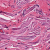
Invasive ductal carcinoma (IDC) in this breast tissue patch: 0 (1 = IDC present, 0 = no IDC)